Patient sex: M
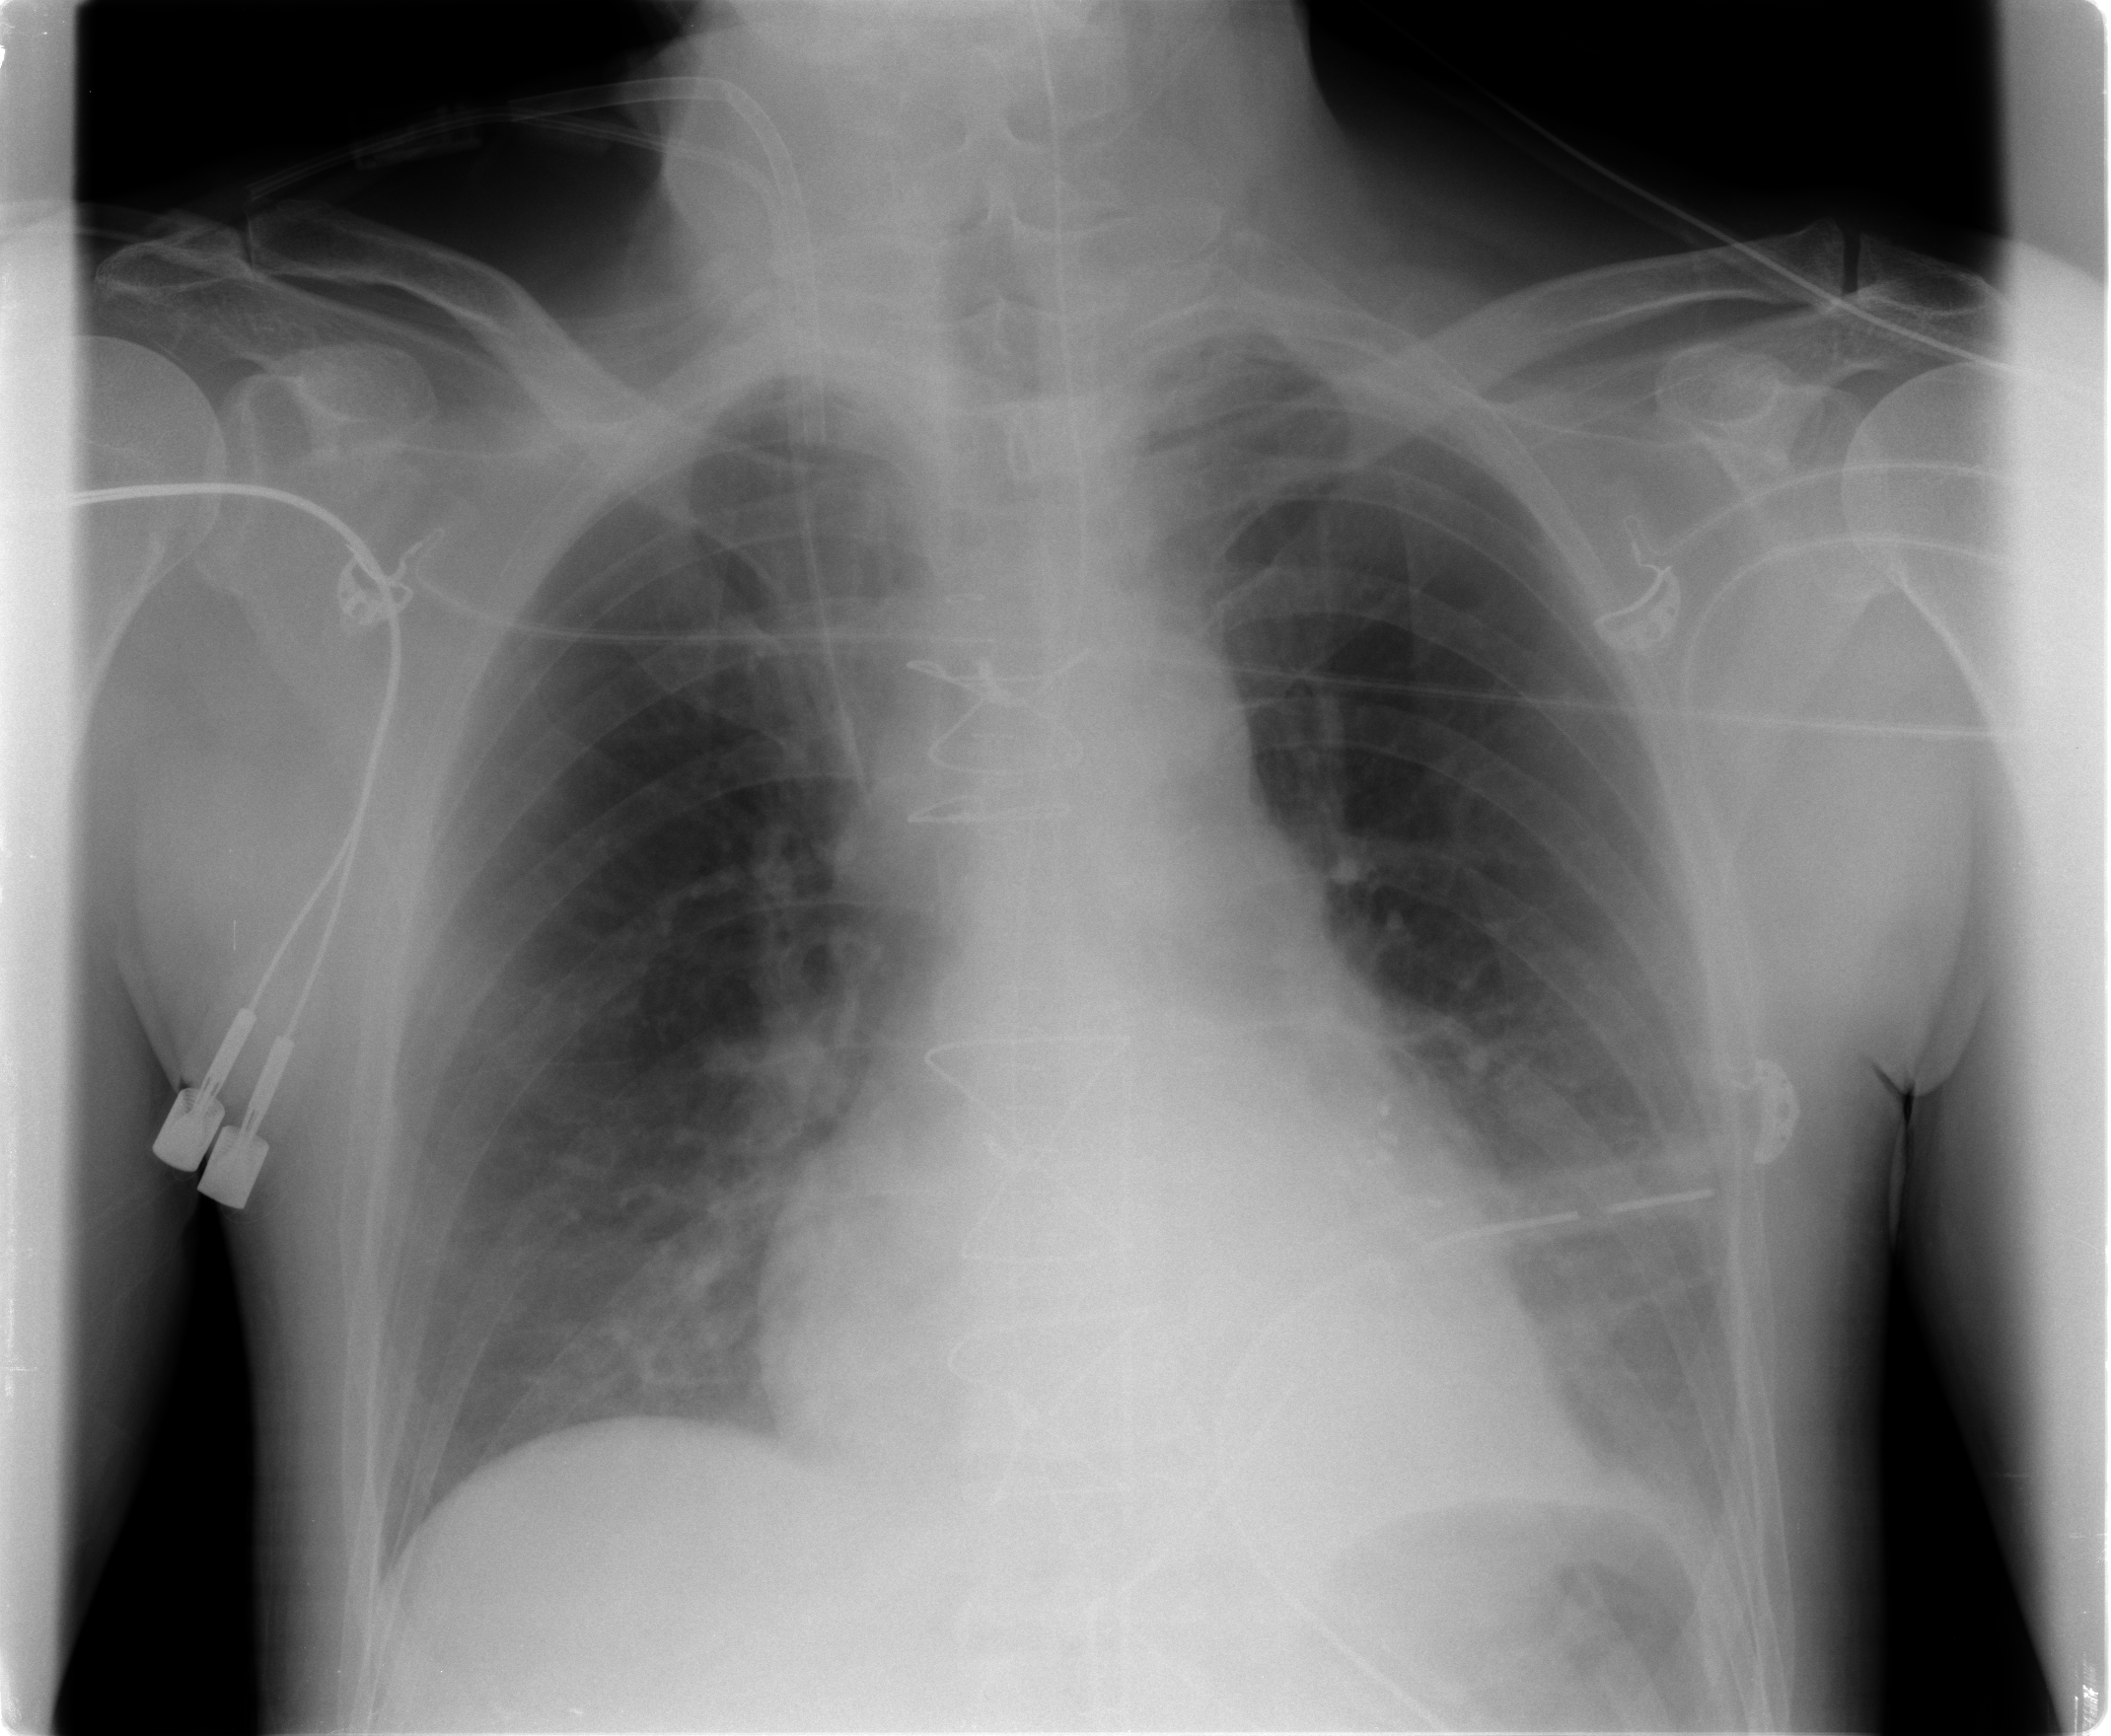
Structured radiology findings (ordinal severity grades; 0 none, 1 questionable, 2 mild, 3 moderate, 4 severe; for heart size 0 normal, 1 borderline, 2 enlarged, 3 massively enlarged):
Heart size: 2
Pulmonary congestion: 1
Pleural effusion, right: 0
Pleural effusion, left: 0
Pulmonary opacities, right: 2
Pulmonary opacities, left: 2
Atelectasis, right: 0
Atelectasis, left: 0